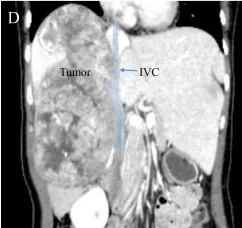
Images of contrast-enhanced CT scan and Three-dimensional reconstruction. (D) Coronal plane. During the arterial phase of contrast enhancement, the mass illustrating rapid and pronounced enhancement. However, in the subsequent portal venous and delayed phases, the enhancement steadily diminishes.
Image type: radiology (ct)